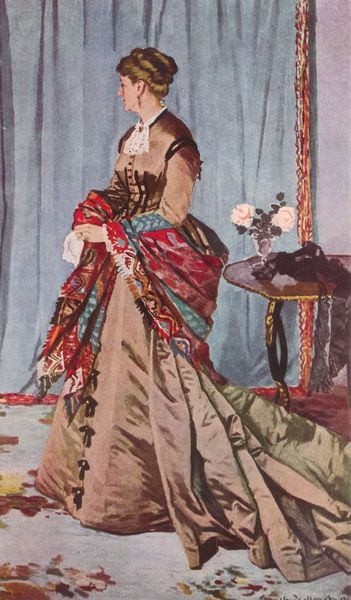
Titel: Mme. Gaudibert
Künstler: Claude Monet
Standort: Paris
Institution: Musée d'Orsay
Schlagwörter: blau, blätter, gemälde, hand, schatten, umhang, weiß, gelb, ausschnitt, blume, blumen, braun, brust, bunt, busen, frau, frisur, glas, grau, haar, hintergrund, kleid, licht, nase, ohrring, pastell, profil, raum, schwarz, säule, tisch, zimmer, blick, blüte, blüten, dame, rose, rosen, rot, schal, tuch, muster, rock, teppich, blond, wand, falten, gesicht, kleidung, kragen, rahmen, spitze, stehen, bildnis, portrait, porträt, spiegel, vorhang, öl, boden, gewand, gold, haare, interieur, stehend, stoff, stoffe, decke, spitzen, brünett, dekollete, madame, potrait, rosa, schultern, seide, vase, hellblau, schärpe, schleppe, dutt, violett, bordüre, weib, büste, floral, knöpfe, knopfleiste, pfingstrose, ring, stola, gemustert, abgewandt, seite, taschentuch, pfingstrosen, verschluß, beistelltisch, toupiert, aufgesteckt, tissch, dott, aufsteckfrisur, bh, #braun, braun#rot, roen, rosa rosen